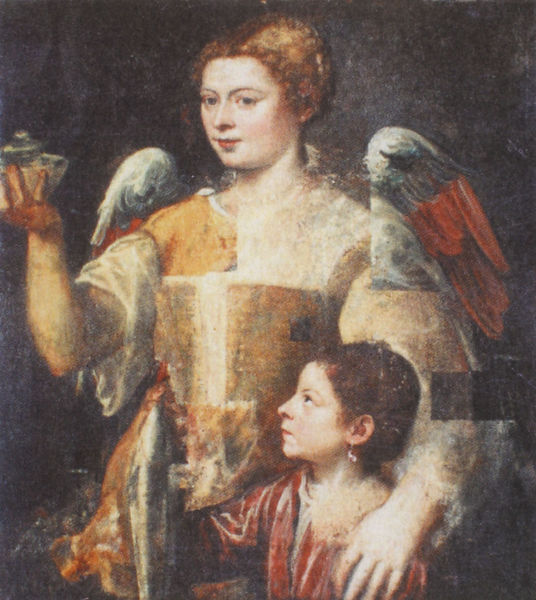
Titel: Doppelbildnis einer Dame mit ihrer Tochter
Künstler: Tizian
Schlagwörter: flügel, gemälde, kubistisch, mädchen, frau, glas, kleid, licht, ohrring, orange, rot, gold, haare, kind, tochter, engel, modern, zopf, gefäß, religion, geflochten, schutzengel